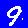
Digit: 9